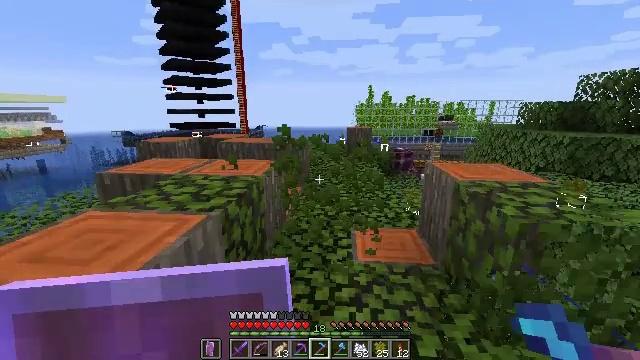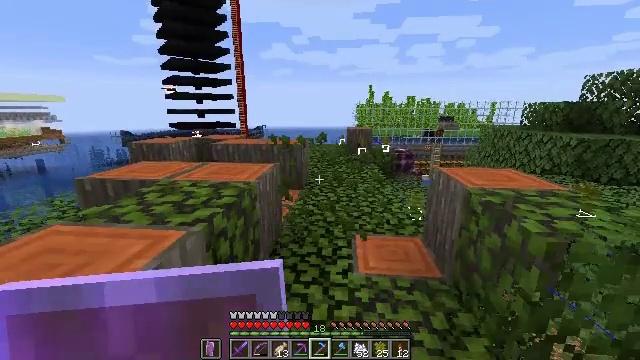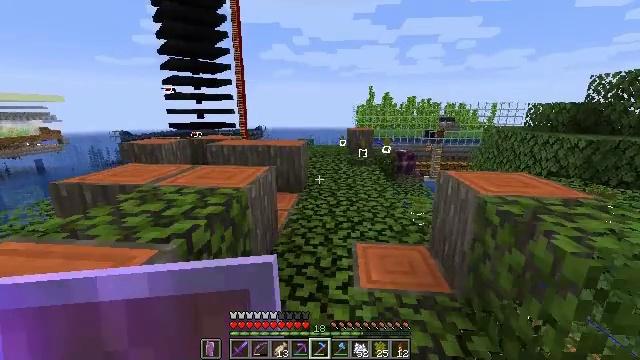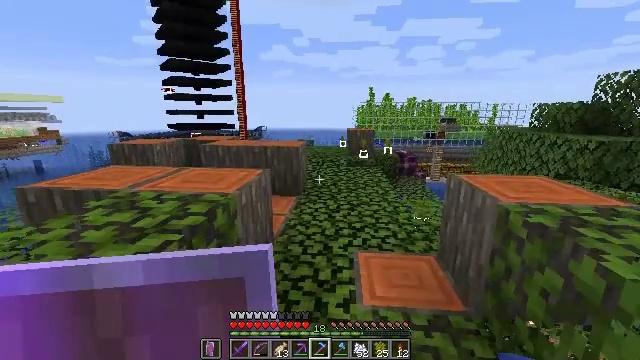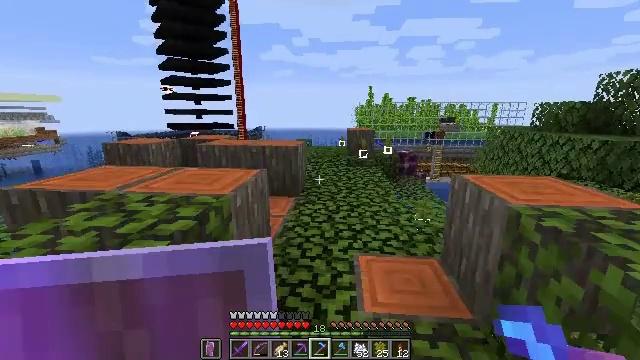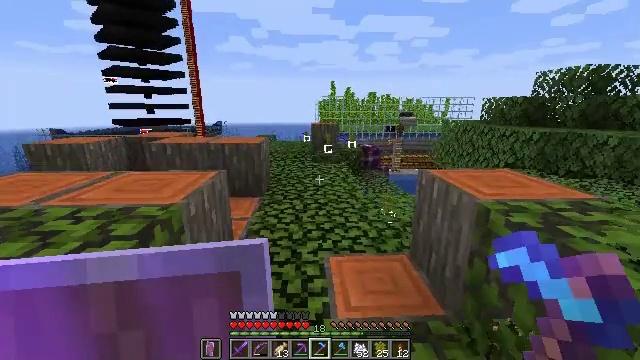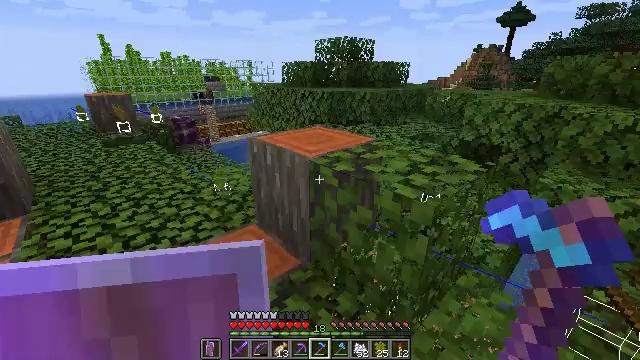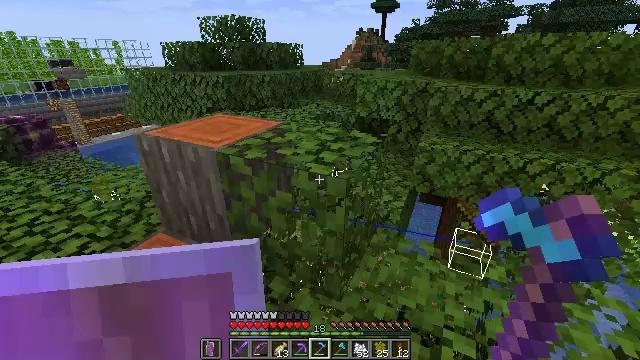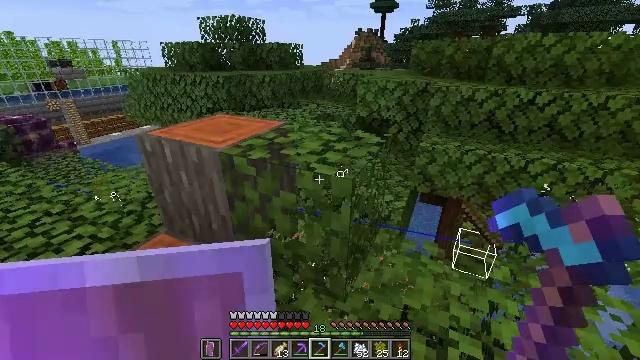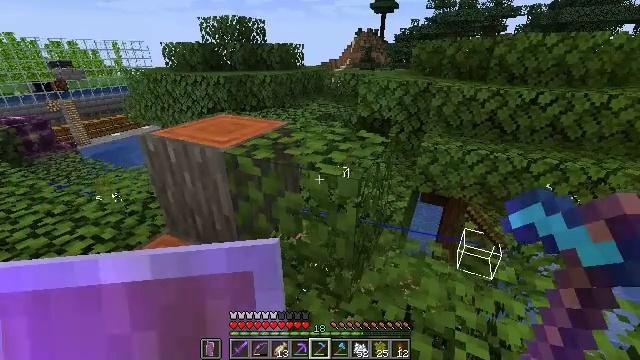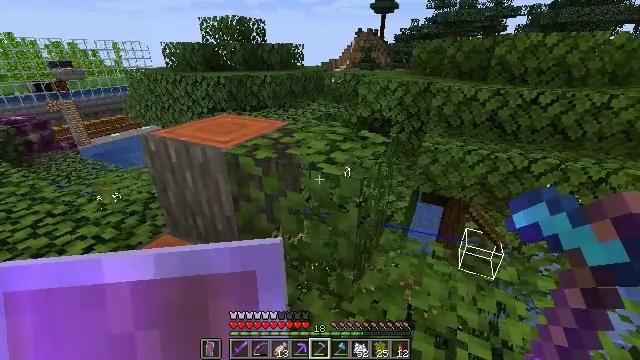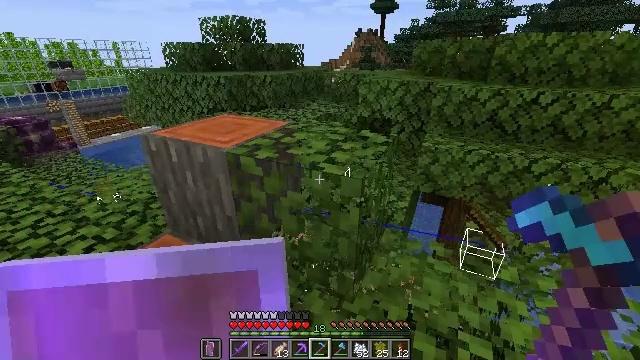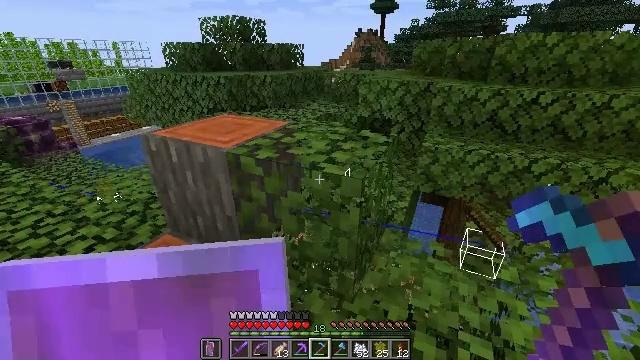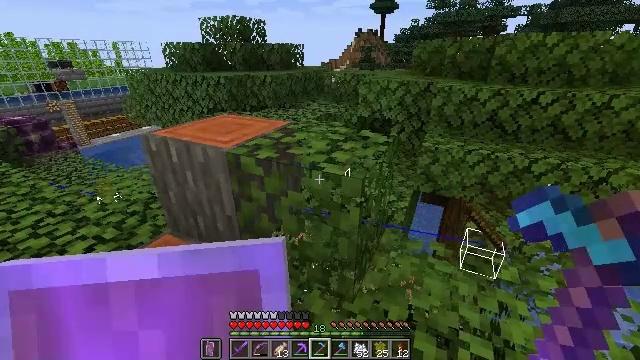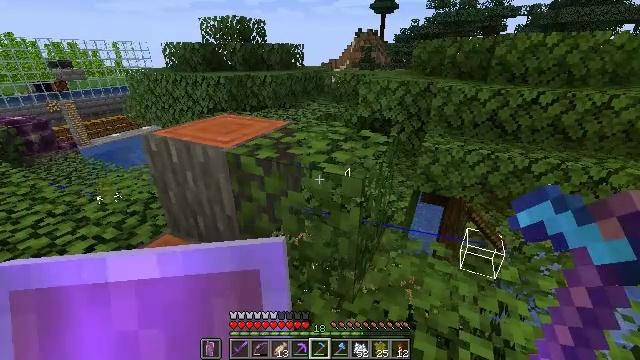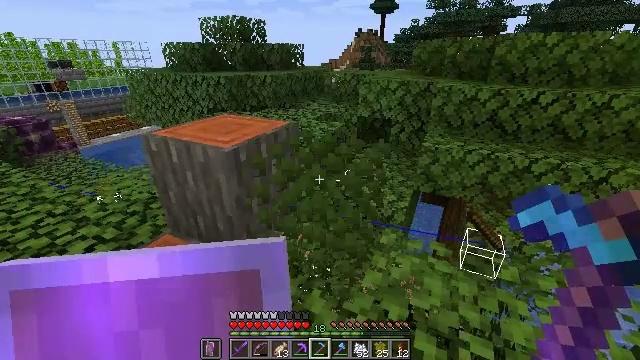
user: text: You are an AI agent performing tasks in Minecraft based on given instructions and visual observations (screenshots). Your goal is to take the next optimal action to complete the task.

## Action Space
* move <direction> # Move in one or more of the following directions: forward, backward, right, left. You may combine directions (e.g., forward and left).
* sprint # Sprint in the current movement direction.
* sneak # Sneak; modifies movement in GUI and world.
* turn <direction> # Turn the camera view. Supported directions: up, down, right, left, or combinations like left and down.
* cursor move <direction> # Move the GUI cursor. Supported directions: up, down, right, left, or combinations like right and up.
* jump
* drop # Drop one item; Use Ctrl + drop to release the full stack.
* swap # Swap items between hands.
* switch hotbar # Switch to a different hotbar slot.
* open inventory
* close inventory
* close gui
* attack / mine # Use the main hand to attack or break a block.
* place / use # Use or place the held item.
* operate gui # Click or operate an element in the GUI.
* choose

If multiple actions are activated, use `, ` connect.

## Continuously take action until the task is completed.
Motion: motion action
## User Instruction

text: Break the acacia leaves to collect them.
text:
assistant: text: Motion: move forward, attack / mine
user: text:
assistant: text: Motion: move forward, attack / mine
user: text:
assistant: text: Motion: move forward, attack / mine
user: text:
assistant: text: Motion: move forward, attack / mine
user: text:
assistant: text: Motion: turn right and down
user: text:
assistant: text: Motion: turn right and down
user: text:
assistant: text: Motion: turn right and down
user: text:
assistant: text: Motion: no_op
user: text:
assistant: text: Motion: no_op
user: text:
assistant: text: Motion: no_op
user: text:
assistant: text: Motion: no_op
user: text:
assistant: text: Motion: no_op
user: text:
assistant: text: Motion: no_op
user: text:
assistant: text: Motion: no_op
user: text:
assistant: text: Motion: attack / mine
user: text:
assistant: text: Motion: attack / mine
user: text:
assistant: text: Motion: turn left
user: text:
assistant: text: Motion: turn left
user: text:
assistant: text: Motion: turn left
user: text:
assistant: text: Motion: turn left and down
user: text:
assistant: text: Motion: turn left
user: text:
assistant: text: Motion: turn left
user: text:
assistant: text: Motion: turn left
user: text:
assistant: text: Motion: turn left
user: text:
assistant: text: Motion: no_op
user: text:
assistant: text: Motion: no_op
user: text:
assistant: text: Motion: turn left
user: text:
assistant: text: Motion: attack / mine
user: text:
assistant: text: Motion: attack / mine
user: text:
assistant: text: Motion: turn right, attack / mine